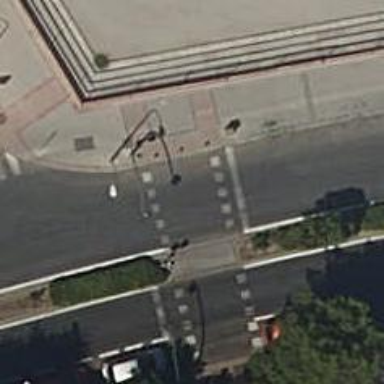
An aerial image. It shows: Road crossing with traffic signals.